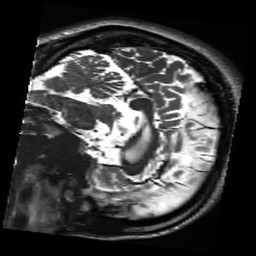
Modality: inplaneT2
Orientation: sagittal
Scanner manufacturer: siemens
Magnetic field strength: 3 T
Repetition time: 11 s
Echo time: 0.059 s